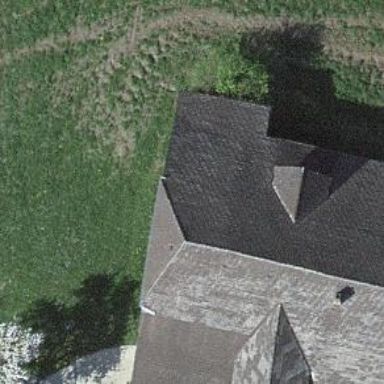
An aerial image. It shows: Farm building.